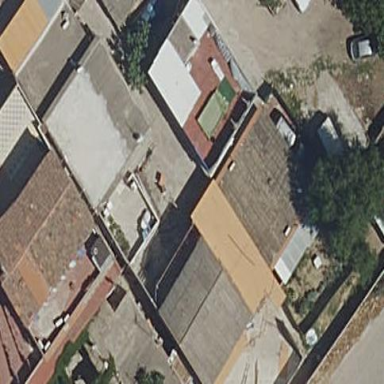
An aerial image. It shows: Residential building.